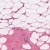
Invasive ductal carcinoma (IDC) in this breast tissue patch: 0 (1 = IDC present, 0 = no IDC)